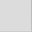
Piece: xx